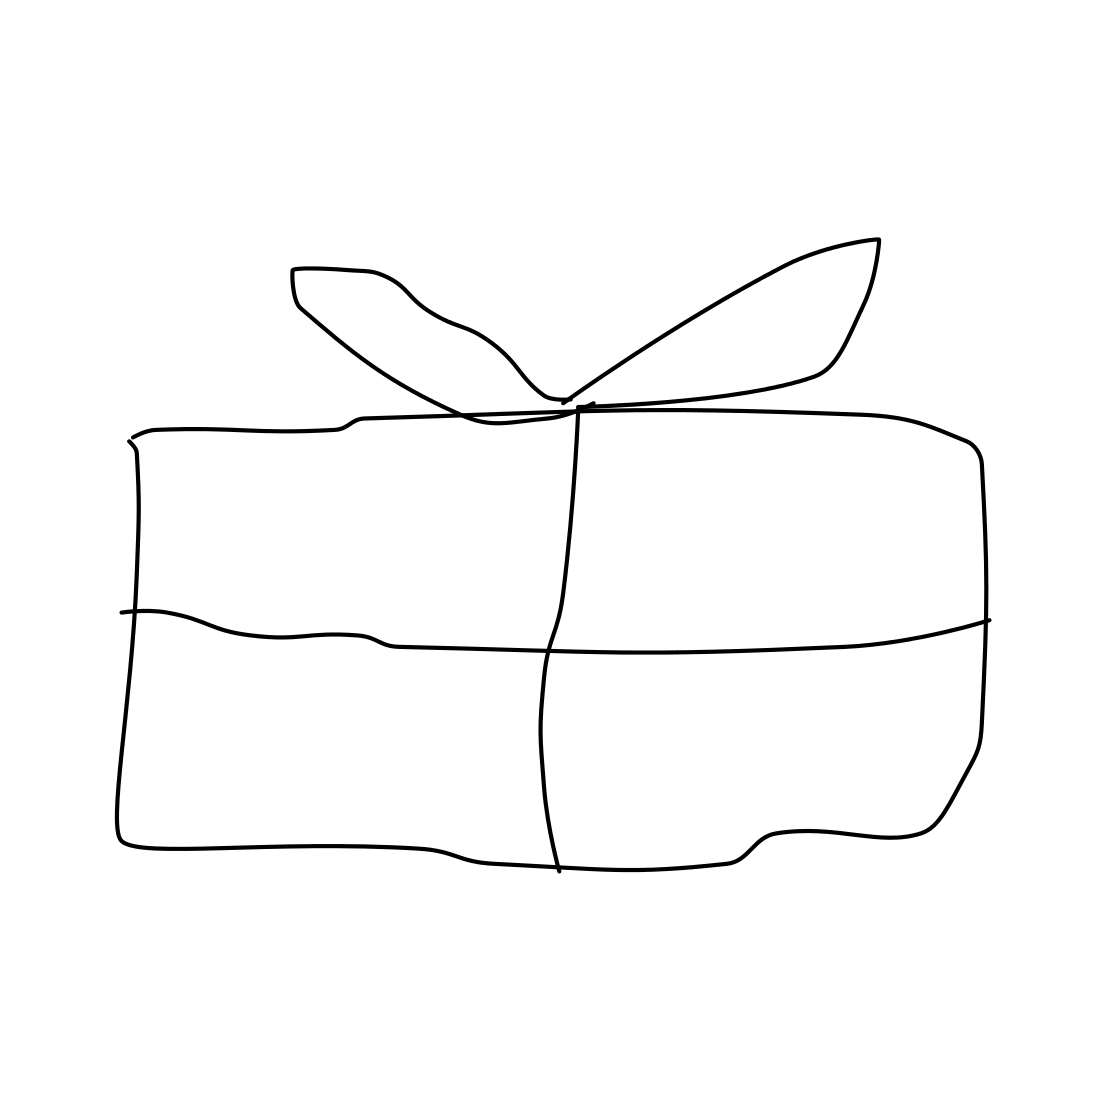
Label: present